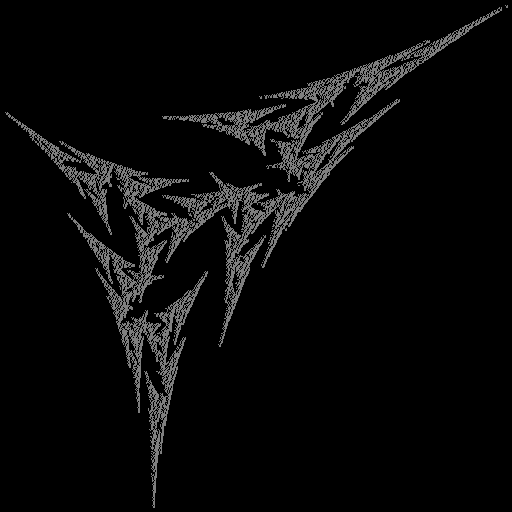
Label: snowcap